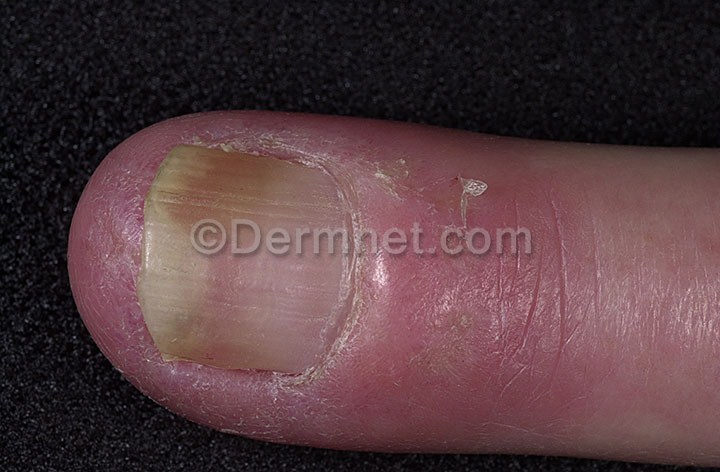
Disease: Nail Fungus and other Nail Disease